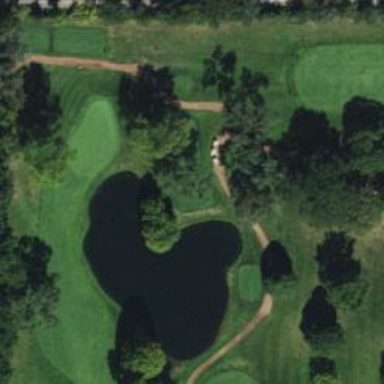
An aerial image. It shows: Path for both roads and golfers.